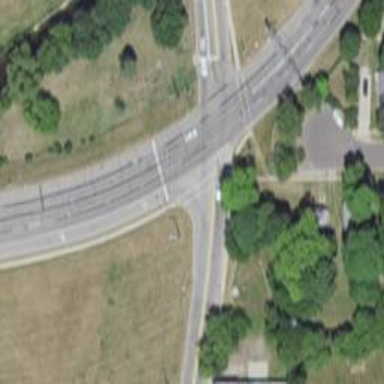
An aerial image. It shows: Marked crossing on footway.